Current action and preconditions to check: trajectory_clear

Your task: For each precondition in the list above, predict whether it will hold at this action.

Consider the current scene as observed from the mobile robot's camera, and analyze the predicted future states of all dynamic agents (e.g., people, animals, vehicles, or any moving entities) within the NEXT SECOND.

IMPORTANT: Only answer "very likely" if you are absolutely certain—based on strong, clear evidence—that a dynamic agent will violate the precondition in the predicted future state. Do NOT answer "very likely" for unlikely, ambiguous, or low-probability risks.

Ask yourself for each precondition: Is there a high probability, with clear and convincing evidence, that the predicted future states of any dynamic agent will interfere with the predicted future state of the currently executing action within the NEXT SECOND, causing that precondition to fail?

Assess the risk level based on these predictions. Use "likely" or "very likely" if motions create a clear risk of interference.

Use "neutral" or "improbable" if agents are nearby but their predicted paths are clearly diverging or non-conflicting.

Failure Risk Categories: "very improbable", "improbable", "neutral", "likely", "very likely"

Answer Format: Output ONLY the probability_of_failure value from these categories: "very improbable", "improbable", "neutral", "likely", "very likely"

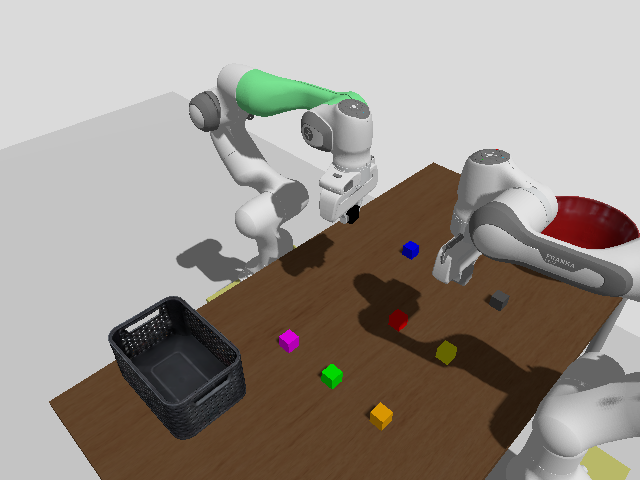

Answer: improbable